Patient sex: F
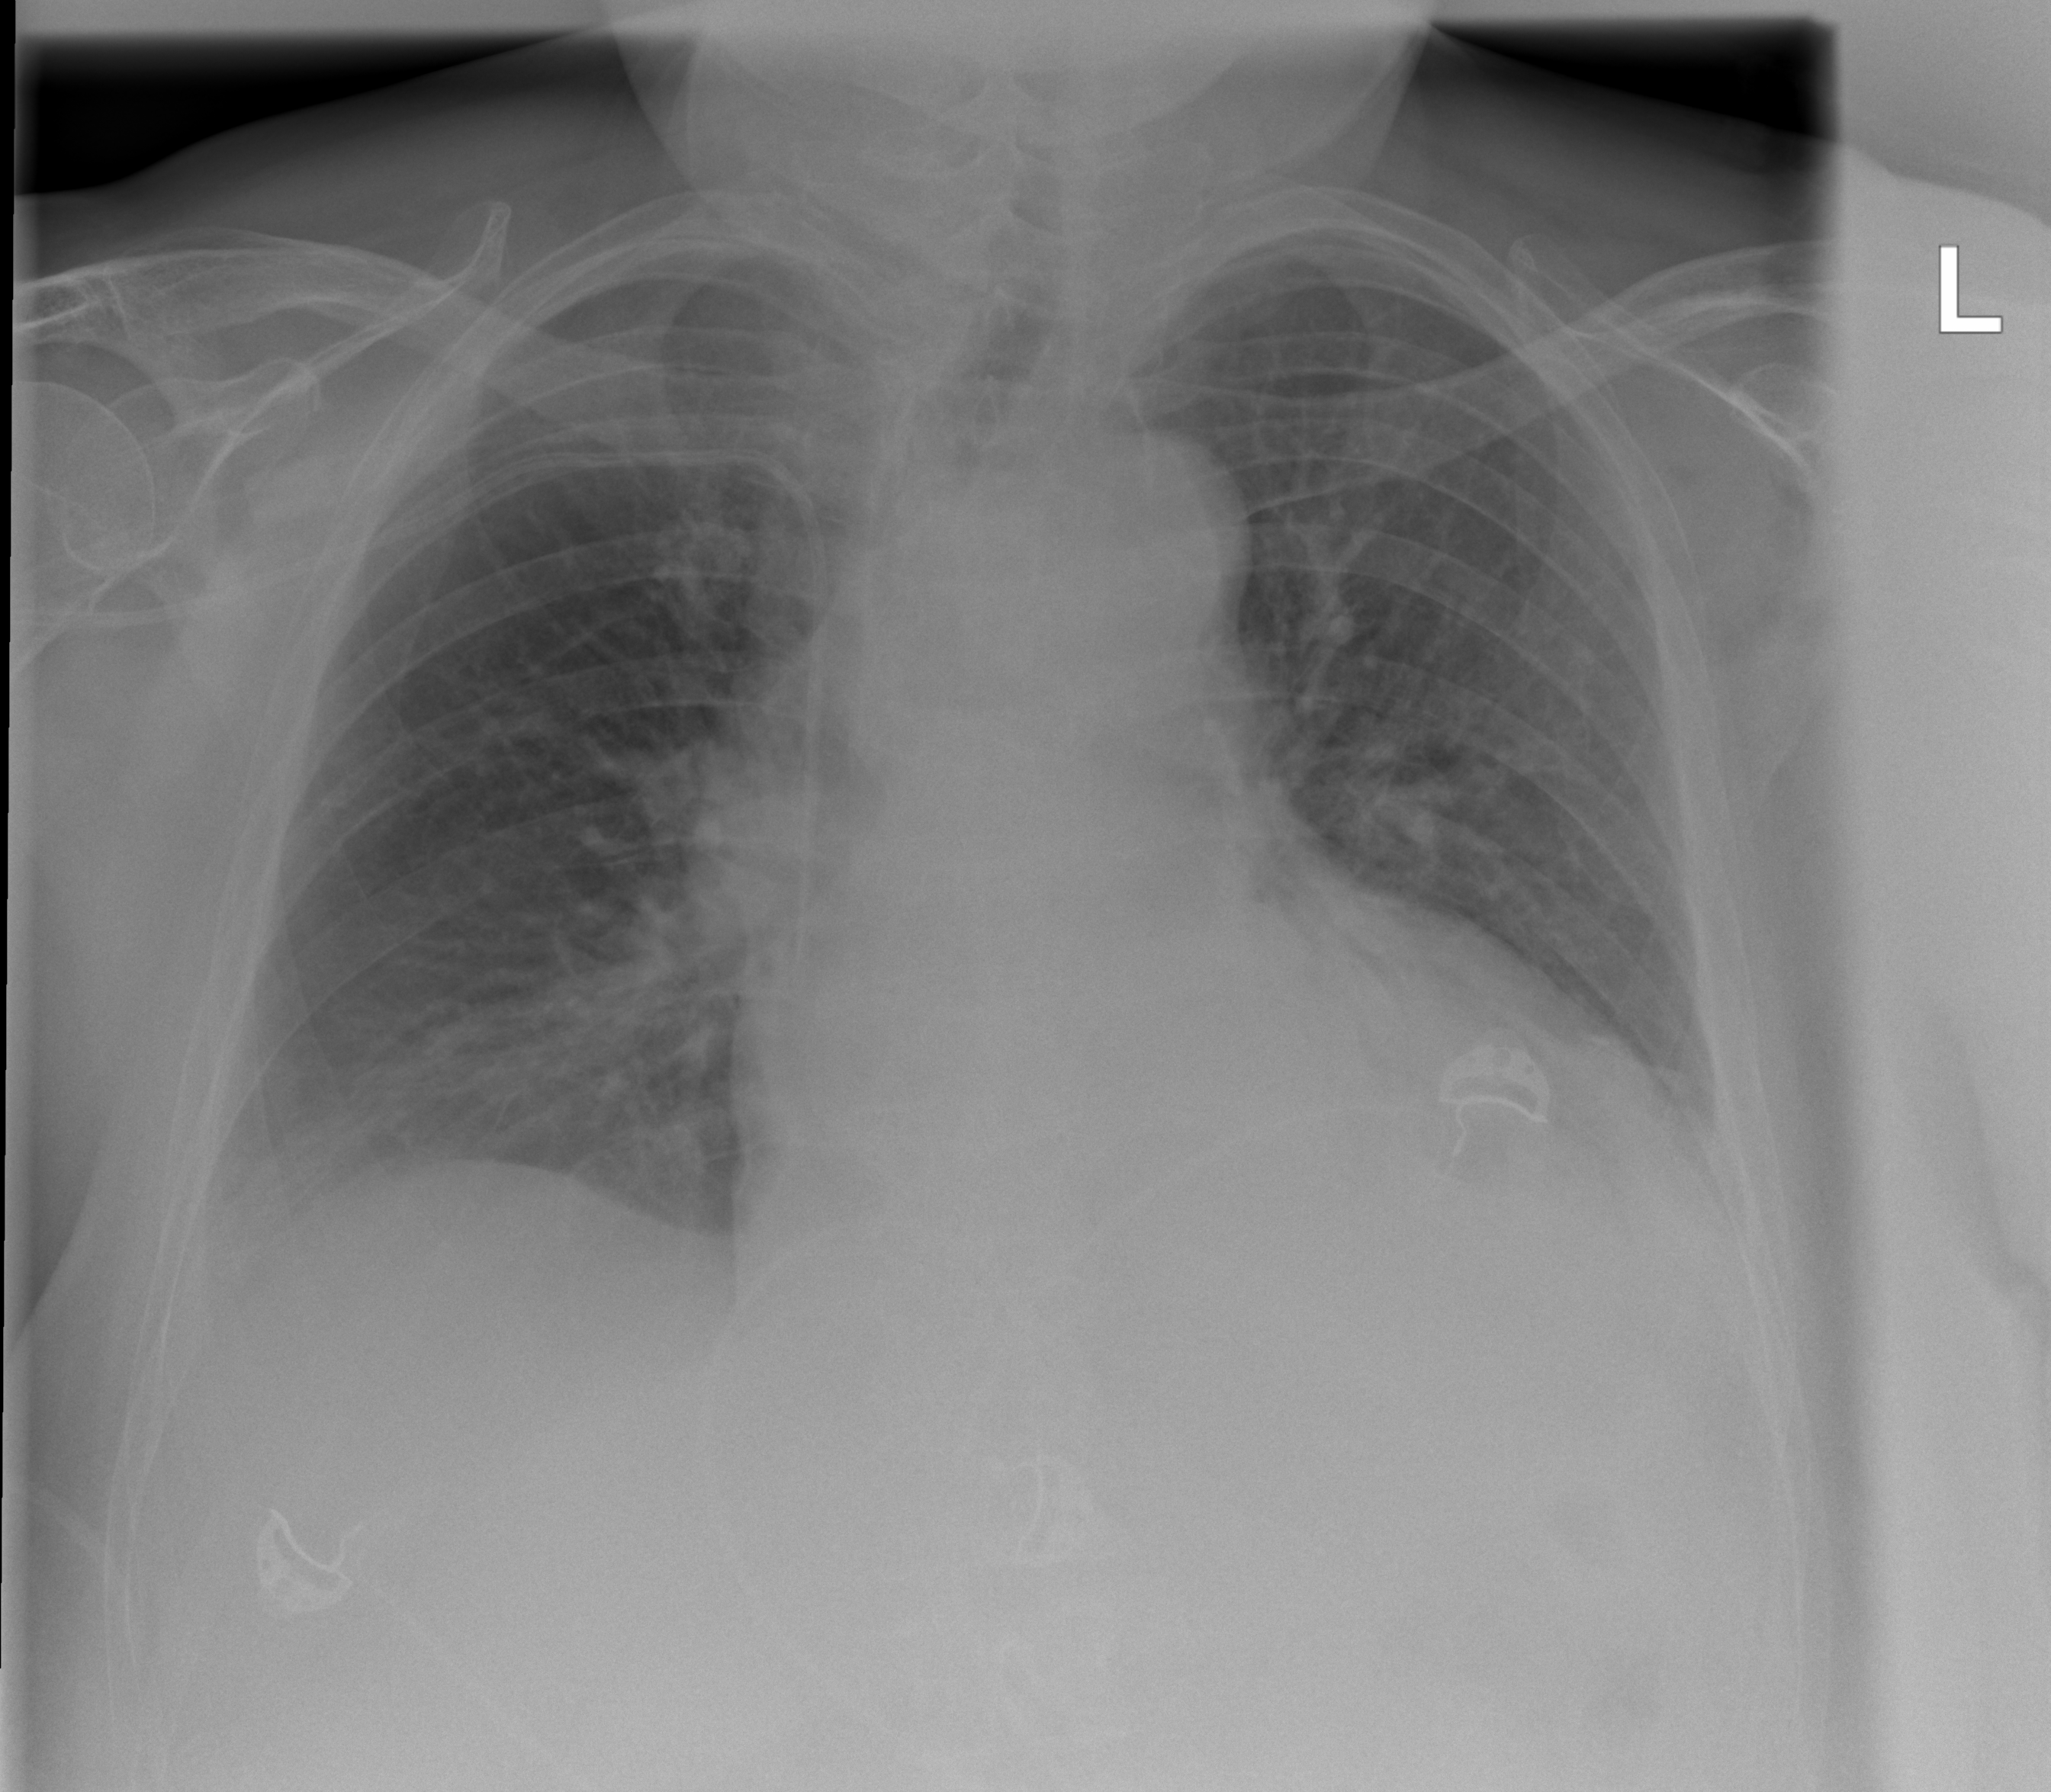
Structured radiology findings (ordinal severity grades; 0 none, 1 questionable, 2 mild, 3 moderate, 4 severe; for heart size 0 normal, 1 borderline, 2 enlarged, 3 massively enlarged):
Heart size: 2
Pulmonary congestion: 2
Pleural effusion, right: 2
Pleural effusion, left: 2
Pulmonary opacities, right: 2
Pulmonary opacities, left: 0
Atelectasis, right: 2
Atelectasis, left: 2